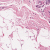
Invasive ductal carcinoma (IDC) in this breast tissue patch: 0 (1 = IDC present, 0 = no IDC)